Chest X-ray:
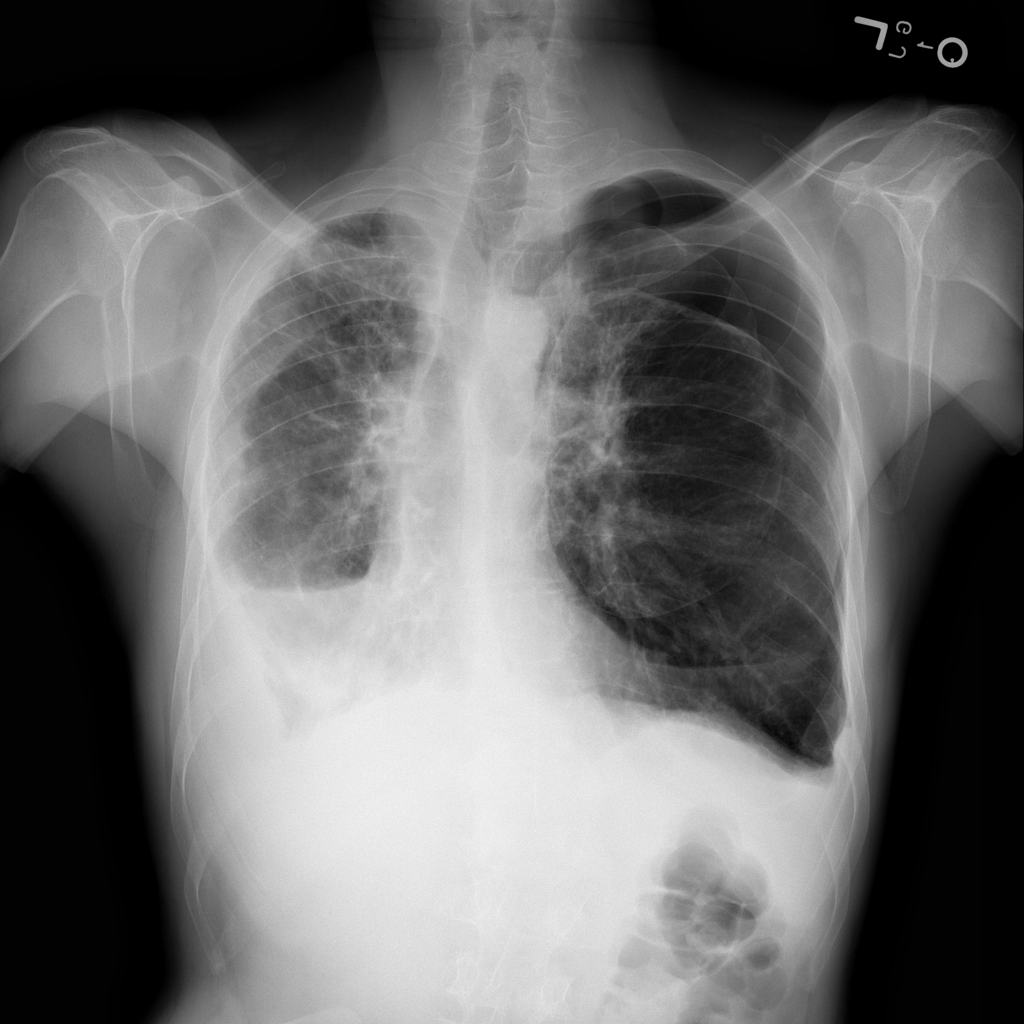
Findings: Pneumothorax, Effusion, Fibrosis, Emphysema, Pleural Thickening, Consolidation
No abnormal finding: no